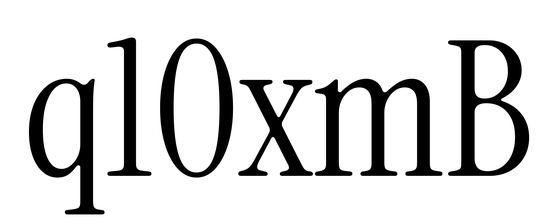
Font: InstrumentSerif-Regular